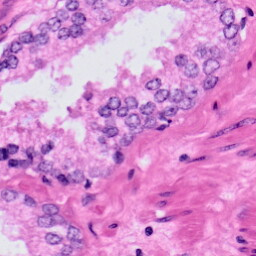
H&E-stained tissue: Prostate